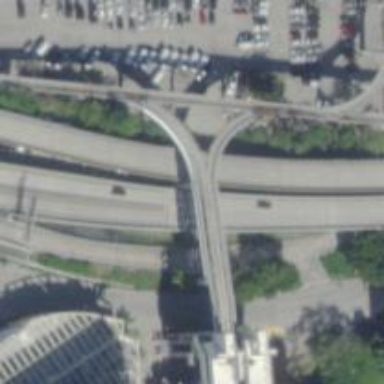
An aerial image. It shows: Bridge carrying electrified monorail railway.